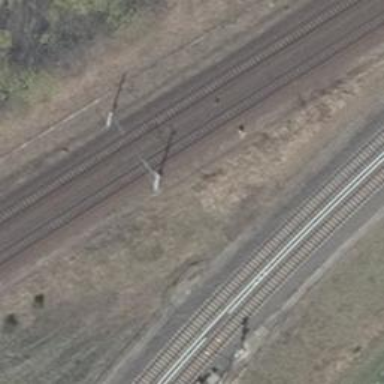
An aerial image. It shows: Railway milestone with catenary mast.